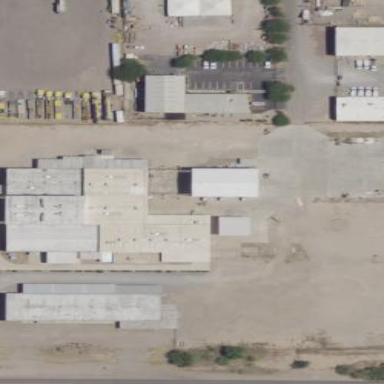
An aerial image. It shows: Industrial building.